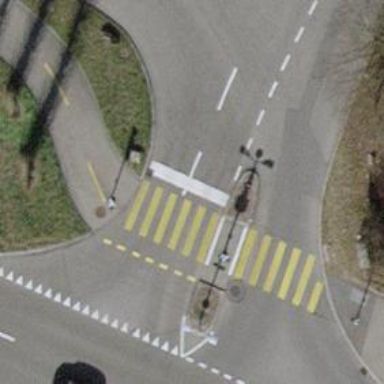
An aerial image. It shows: Zebra crossing with traffic signals.